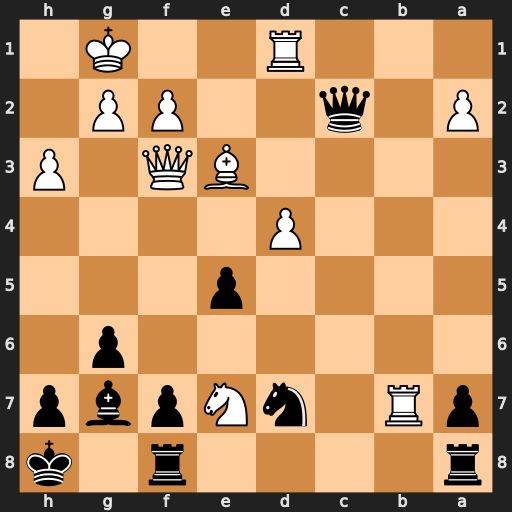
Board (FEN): r4r1k/pR1nNpbp/6p1/4p3/3P4/4BQ1P/P1q2PP1/3R2K1
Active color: b
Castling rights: -
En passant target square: -
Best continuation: e4 Qg4 Nf6 Rd2 Qxd2 Bxd2 Nxg4